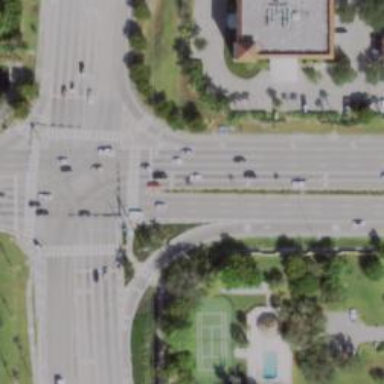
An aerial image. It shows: Traffic island located on footway.